Question: When I try to use pgadmin I keep getting authentication errors. I am using my own account and my login password.
The following does work:
'''
$ sudo -u postgres createuser -s $USER
$ createdb md3
$ psql -d md3
psql (9.1.3)
Type "help" for help.
md3=#
'''
However I then get this error in the pgadmin GUI:

Perhaps I should be using root or the postgres user?
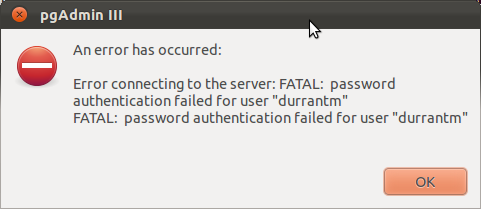
Answer: login in pgadmin as postgres user and check if the user "durrantm" exist and if he can login (there should be a checkbox in the privilege tab)